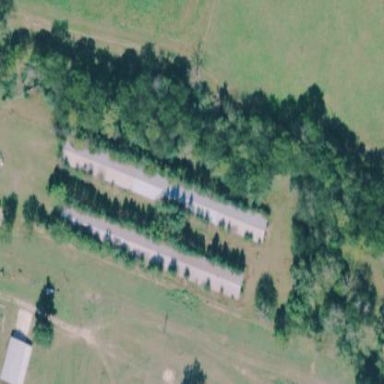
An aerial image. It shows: Structure designed as chicken coop.